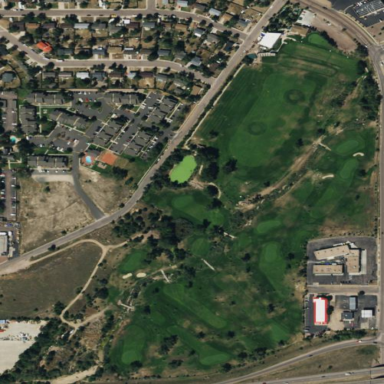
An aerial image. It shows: Golf course surrounded by greenery.